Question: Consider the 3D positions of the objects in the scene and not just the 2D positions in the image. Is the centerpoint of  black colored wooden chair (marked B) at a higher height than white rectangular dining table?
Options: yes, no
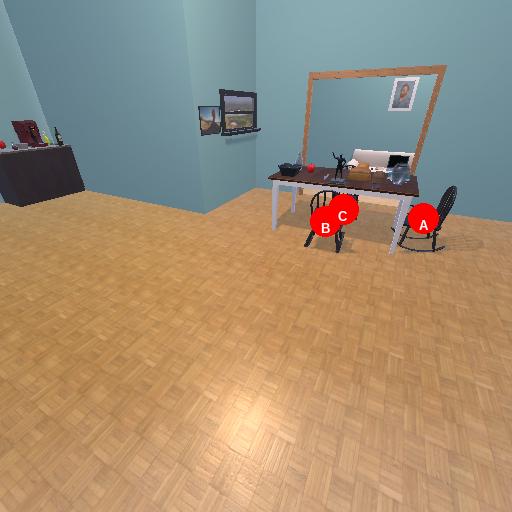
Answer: yes